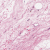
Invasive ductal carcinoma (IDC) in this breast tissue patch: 0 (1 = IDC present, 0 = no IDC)